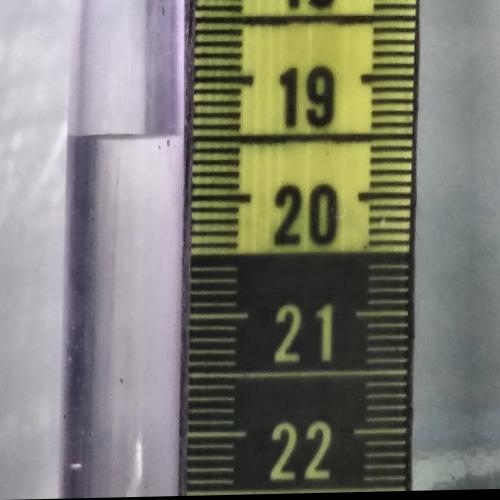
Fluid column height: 19.5 cm